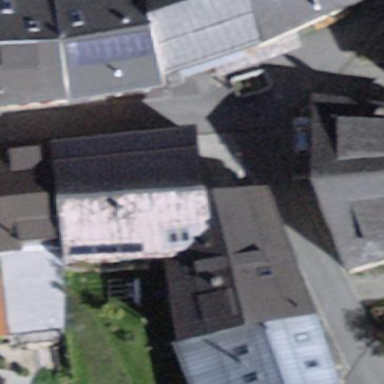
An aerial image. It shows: Gabled building with the roof oriented along its structure.